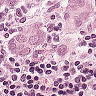
Metastatic tissue present: yes